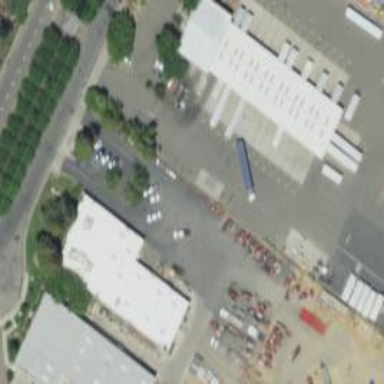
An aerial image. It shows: Industrial building.